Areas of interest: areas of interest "Quiet Garden"
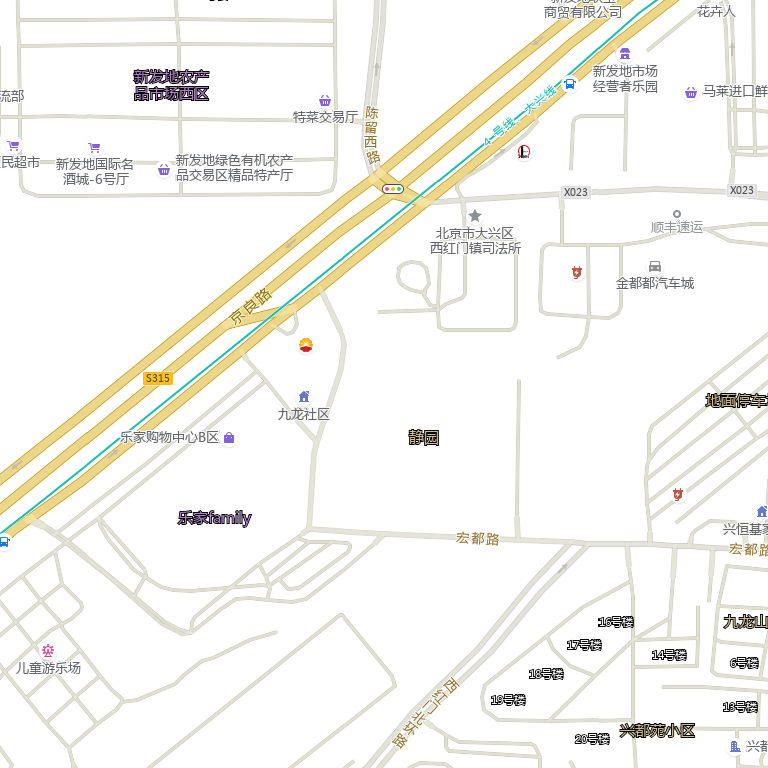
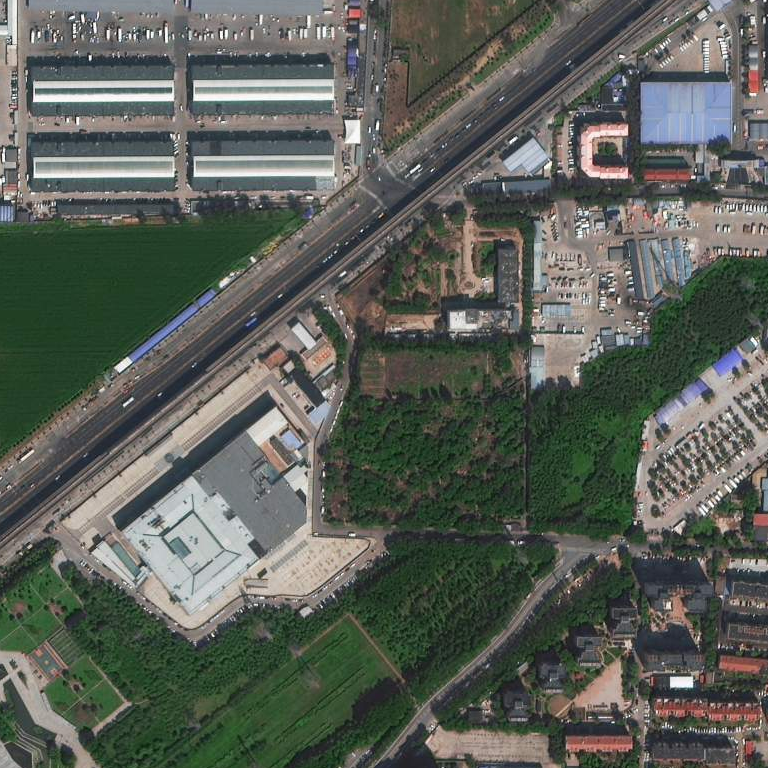